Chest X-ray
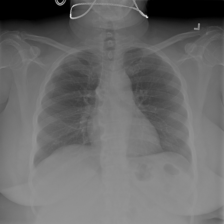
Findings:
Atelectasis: negative
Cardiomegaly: negative
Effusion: negative
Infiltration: negative
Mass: negative
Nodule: negative
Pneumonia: negative
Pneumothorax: negative
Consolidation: negative
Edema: negative
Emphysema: negative
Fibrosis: negative
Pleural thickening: negative
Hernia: negative